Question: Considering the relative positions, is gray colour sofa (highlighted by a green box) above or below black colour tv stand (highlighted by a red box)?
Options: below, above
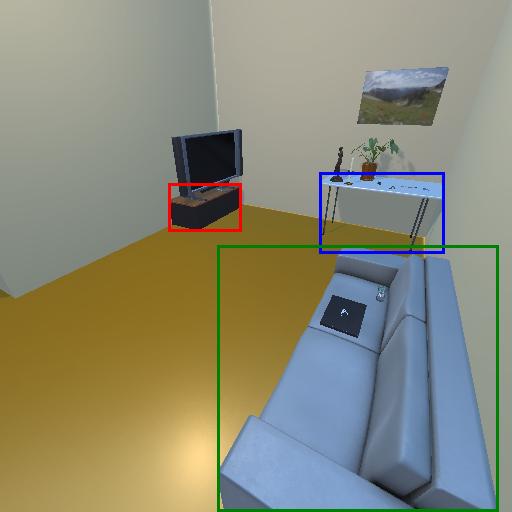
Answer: below